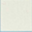
Piece: xx